Interaction volume radius: 10 \u00c5
Interaction volume height: 10 \u00c5
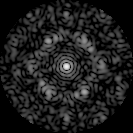
Disorder parameter: 0.6761